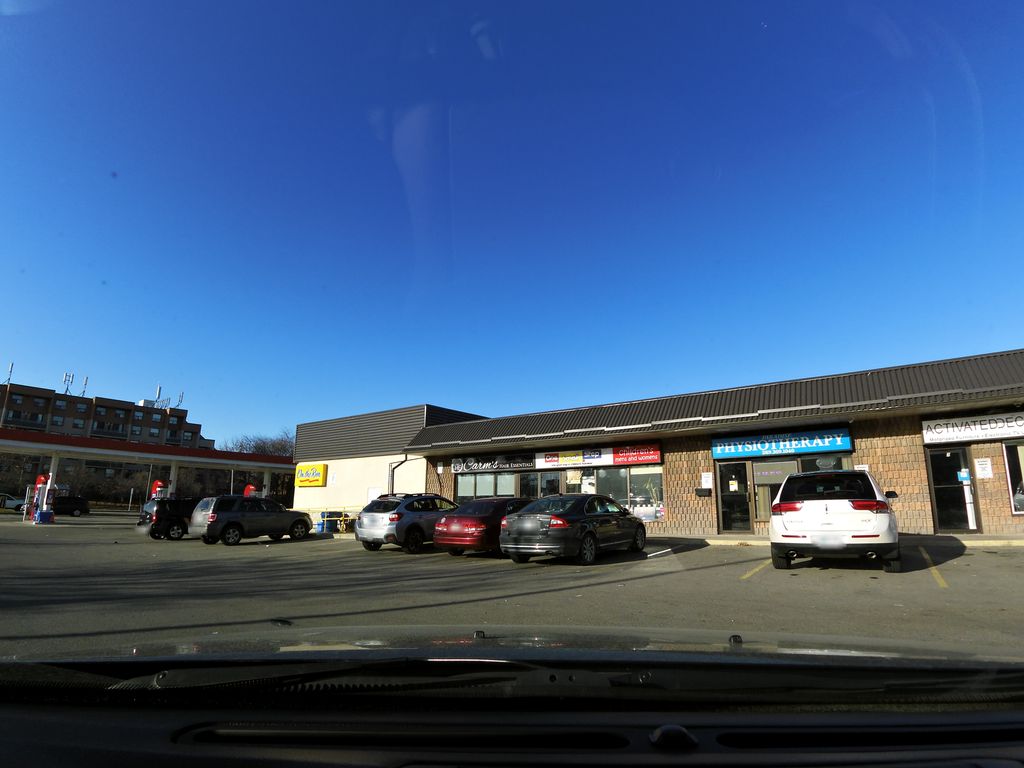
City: hamilton